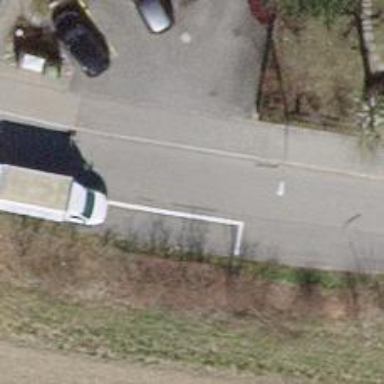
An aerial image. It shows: Smooth asphalt road in residential area.